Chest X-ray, PA view. Patient: 40 years old, sex F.
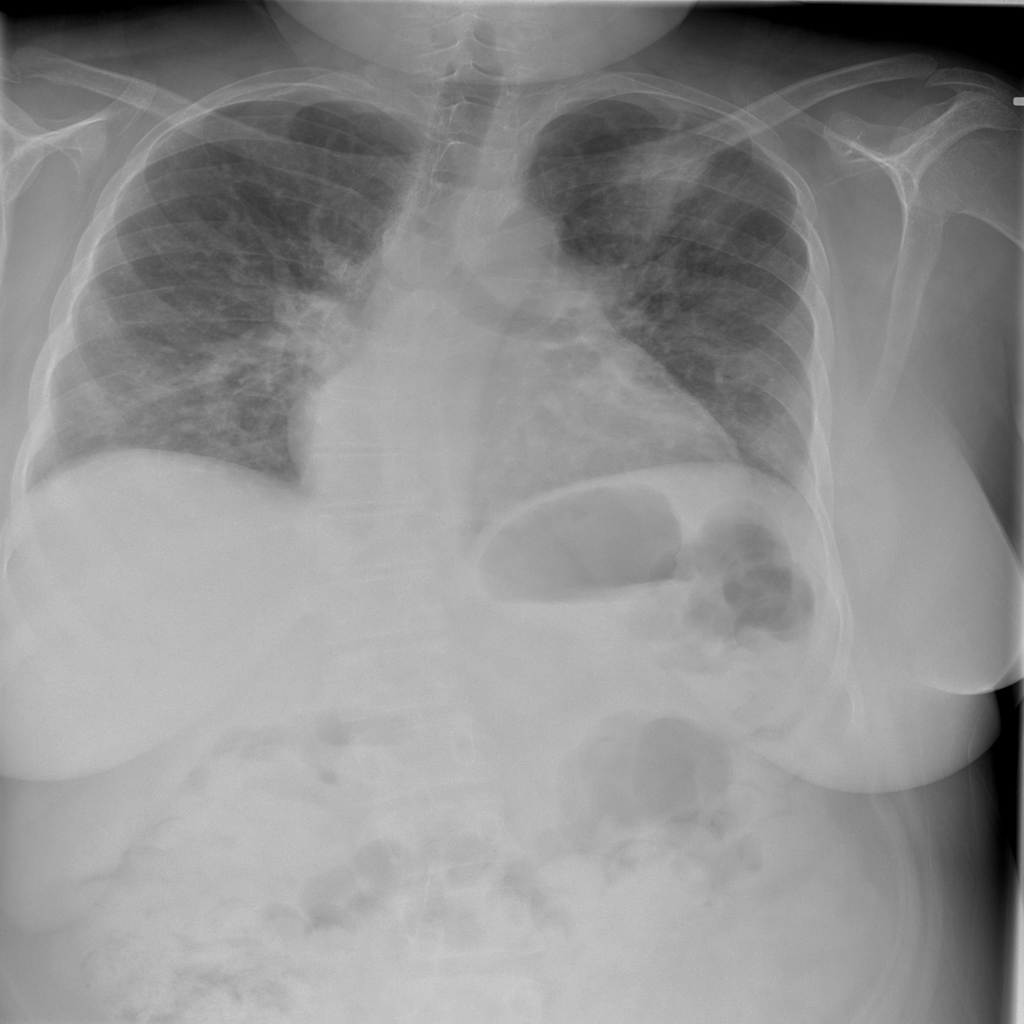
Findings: Atelectasis, Cardiomegaly, Consolidation, Infiltration